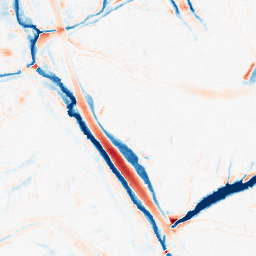
Category: morphological
Decomposition family: morphological
Decomposition parameters: operation: average
size: 10
Upsampling method: quintic
Upsampling parameters: scale: 2
Upsampling scale: 2